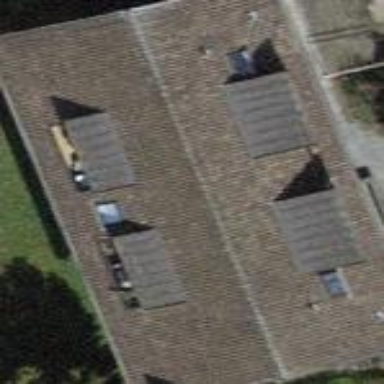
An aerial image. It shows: Tile-roofed apartment building.